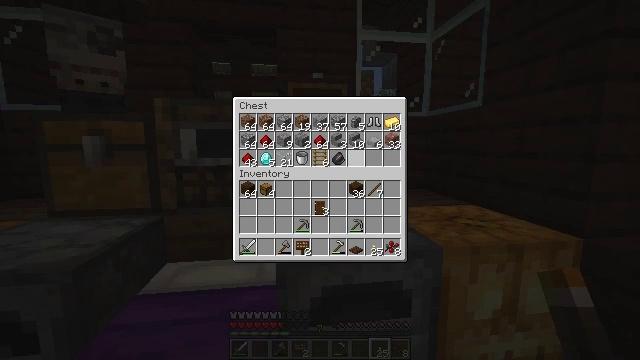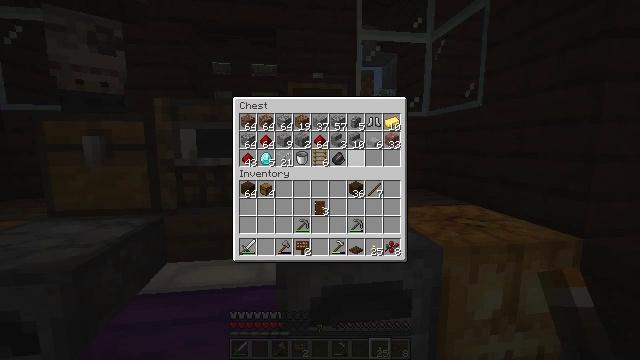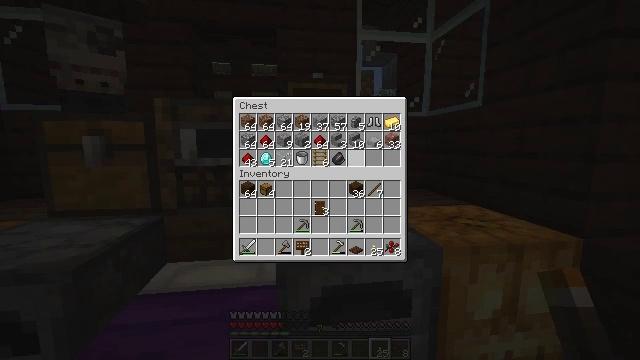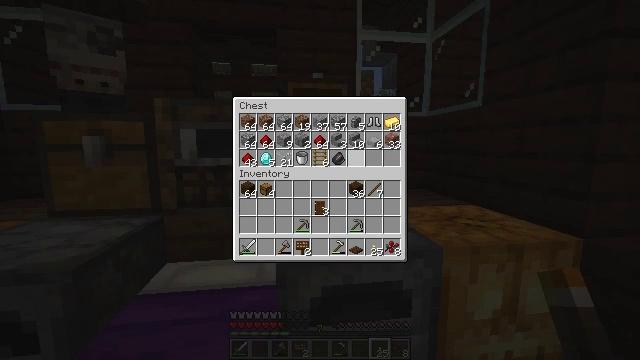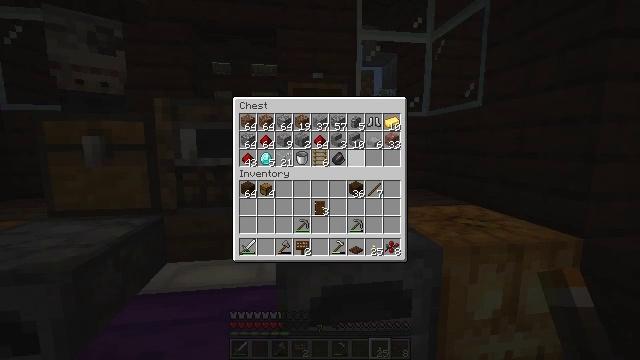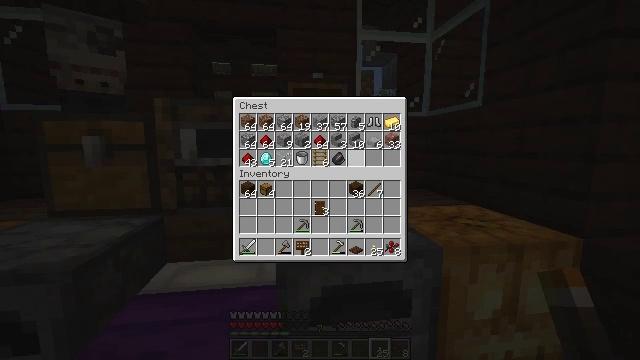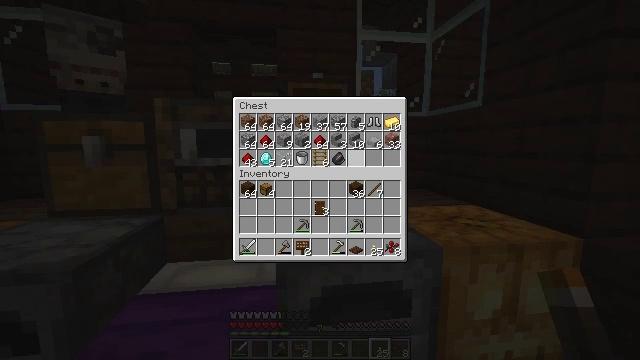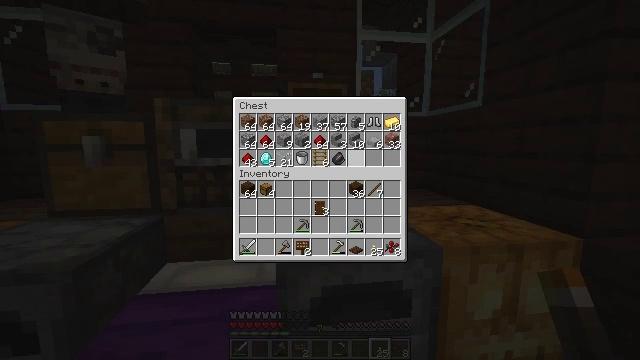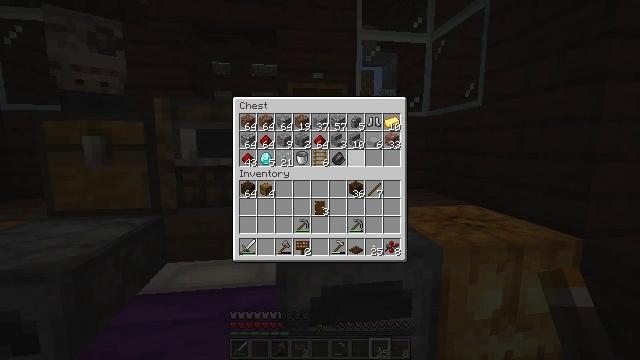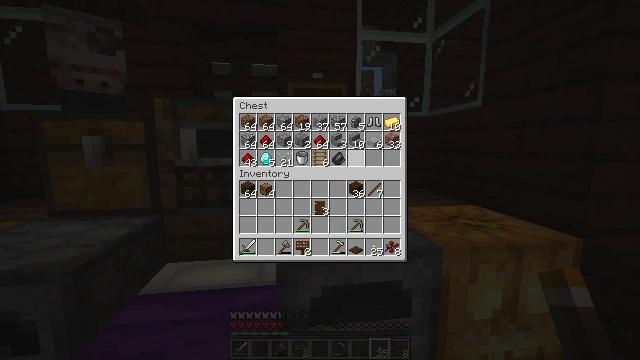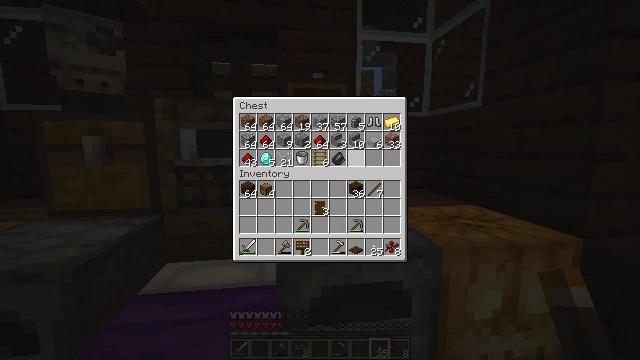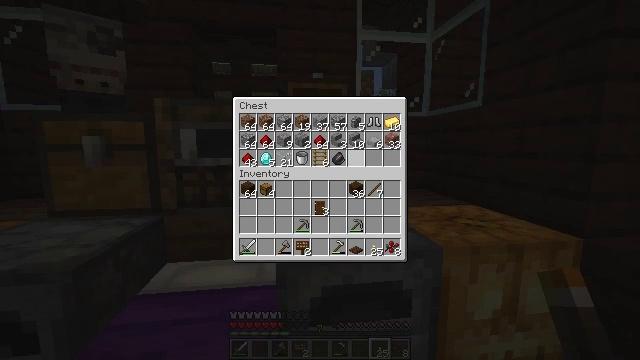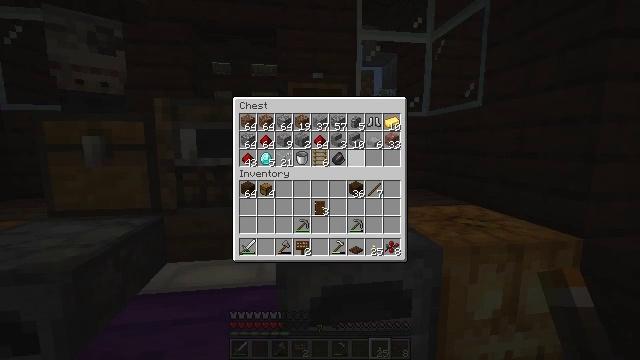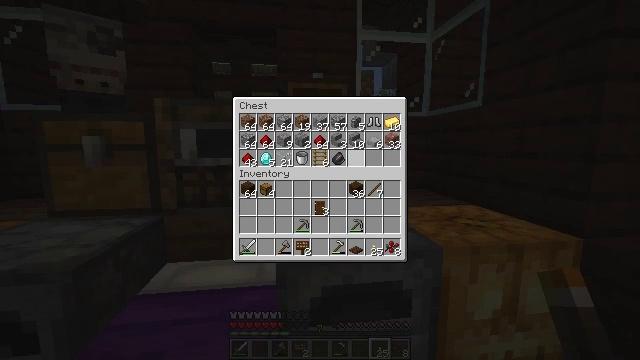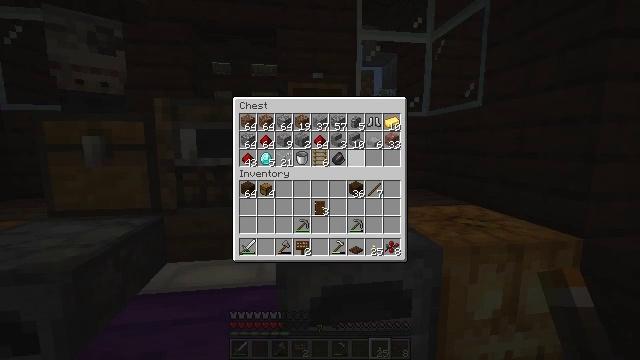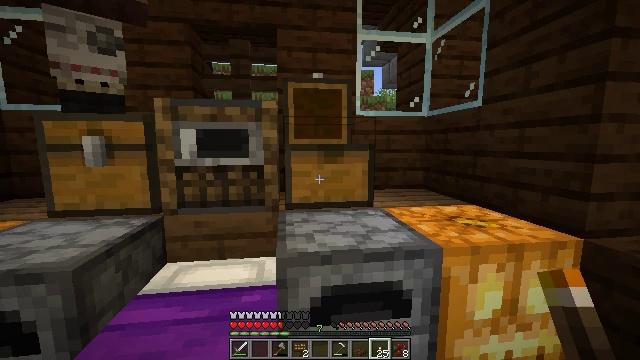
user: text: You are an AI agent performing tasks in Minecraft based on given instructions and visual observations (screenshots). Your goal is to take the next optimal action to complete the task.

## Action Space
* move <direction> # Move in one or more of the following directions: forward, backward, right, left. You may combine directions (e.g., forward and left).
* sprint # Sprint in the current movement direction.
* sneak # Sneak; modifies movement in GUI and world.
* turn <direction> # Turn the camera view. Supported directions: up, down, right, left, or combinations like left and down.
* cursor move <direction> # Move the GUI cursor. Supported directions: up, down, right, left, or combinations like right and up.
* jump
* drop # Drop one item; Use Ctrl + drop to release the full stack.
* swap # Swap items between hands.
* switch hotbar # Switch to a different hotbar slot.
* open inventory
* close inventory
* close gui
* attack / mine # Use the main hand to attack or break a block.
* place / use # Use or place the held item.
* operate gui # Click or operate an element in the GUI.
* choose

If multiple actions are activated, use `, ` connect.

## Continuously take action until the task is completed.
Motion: motion action
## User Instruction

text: Mine the spruce slab.
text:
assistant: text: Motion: sneak
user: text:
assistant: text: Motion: sneak
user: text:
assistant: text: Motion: sneak
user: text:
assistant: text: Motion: sneak
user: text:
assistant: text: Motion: no_op
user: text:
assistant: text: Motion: no_op
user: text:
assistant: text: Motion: no_op
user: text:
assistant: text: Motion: no_op
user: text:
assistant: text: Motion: no_op
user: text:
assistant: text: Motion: no_op
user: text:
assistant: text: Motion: no_op
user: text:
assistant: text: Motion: no_op
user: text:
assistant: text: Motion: no_op
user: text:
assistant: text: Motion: no_op
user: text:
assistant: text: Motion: no_op
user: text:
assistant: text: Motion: close gui
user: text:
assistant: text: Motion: no_op
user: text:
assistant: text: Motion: no_op
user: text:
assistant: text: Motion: no_op
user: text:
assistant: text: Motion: no_op
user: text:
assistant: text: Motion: no_op
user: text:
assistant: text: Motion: no_op
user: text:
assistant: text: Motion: no_op
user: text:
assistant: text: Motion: no_op
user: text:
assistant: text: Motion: no_op
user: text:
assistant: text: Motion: no_op
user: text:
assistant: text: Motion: no_op
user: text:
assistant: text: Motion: no_op
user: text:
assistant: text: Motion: no_op
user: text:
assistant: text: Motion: no_op